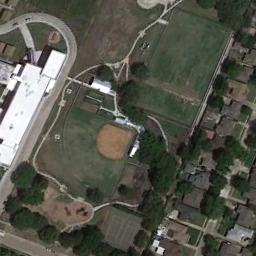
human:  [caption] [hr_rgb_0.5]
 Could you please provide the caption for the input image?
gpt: A baseball diamond is surrounded by many buildings and trees .

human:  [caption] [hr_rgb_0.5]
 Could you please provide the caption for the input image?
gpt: There is a white house on the edge of the baseball field .

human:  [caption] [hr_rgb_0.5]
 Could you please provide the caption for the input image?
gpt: A baseball diamond on the lawn with some trees and some houses beside .

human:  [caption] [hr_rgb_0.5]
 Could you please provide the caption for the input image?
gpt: There is a baseball diamond in the grass surrounded by the houses and roads .

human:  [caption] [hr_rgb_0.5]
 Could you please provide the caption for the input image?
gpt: Many buildings are next to  the  baseball diamond .